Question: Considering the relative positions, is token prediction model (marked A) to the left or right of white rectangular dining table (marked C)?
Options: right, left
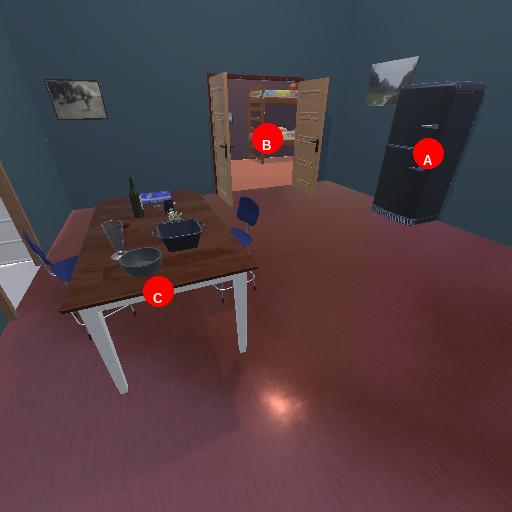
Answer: right